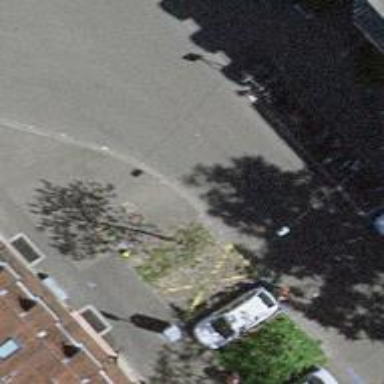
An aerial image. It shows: Charging station.